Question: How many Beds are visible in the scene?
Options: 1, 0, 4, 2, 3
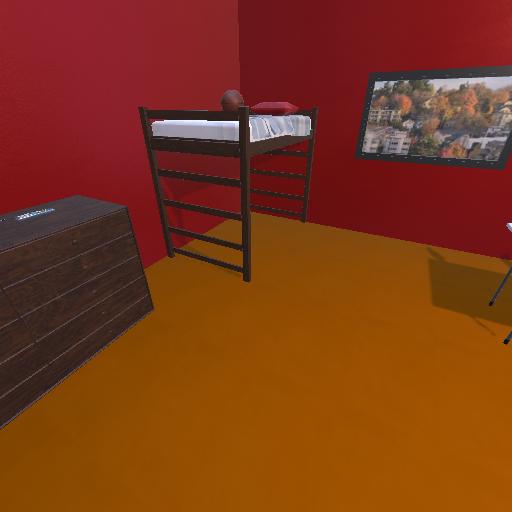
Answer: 1